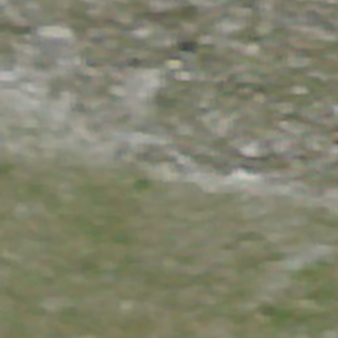
Label: other